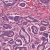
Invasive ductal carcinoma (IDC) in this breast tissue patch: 1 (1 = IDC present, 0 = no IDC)